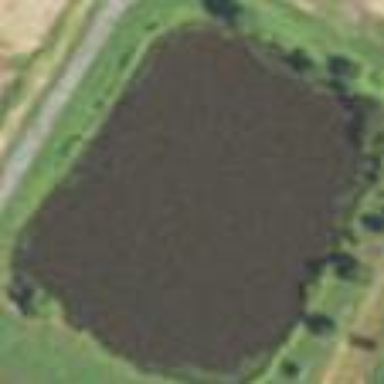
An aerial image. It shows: Serene pond surrounded by nature.